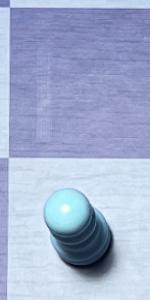
Label: Pawn_White